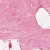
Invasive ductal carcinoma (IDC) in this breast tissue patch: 0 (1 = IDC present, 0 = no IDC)